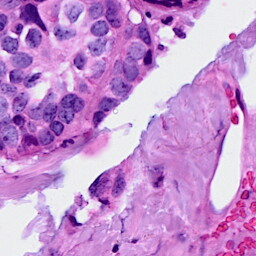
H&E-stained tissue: Breast